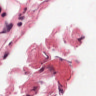
Metastatic tissue present: no